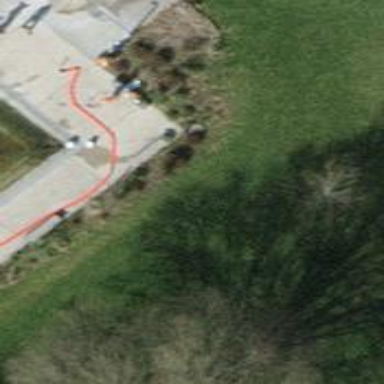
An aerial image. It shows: Hedge barrier.